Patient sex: F
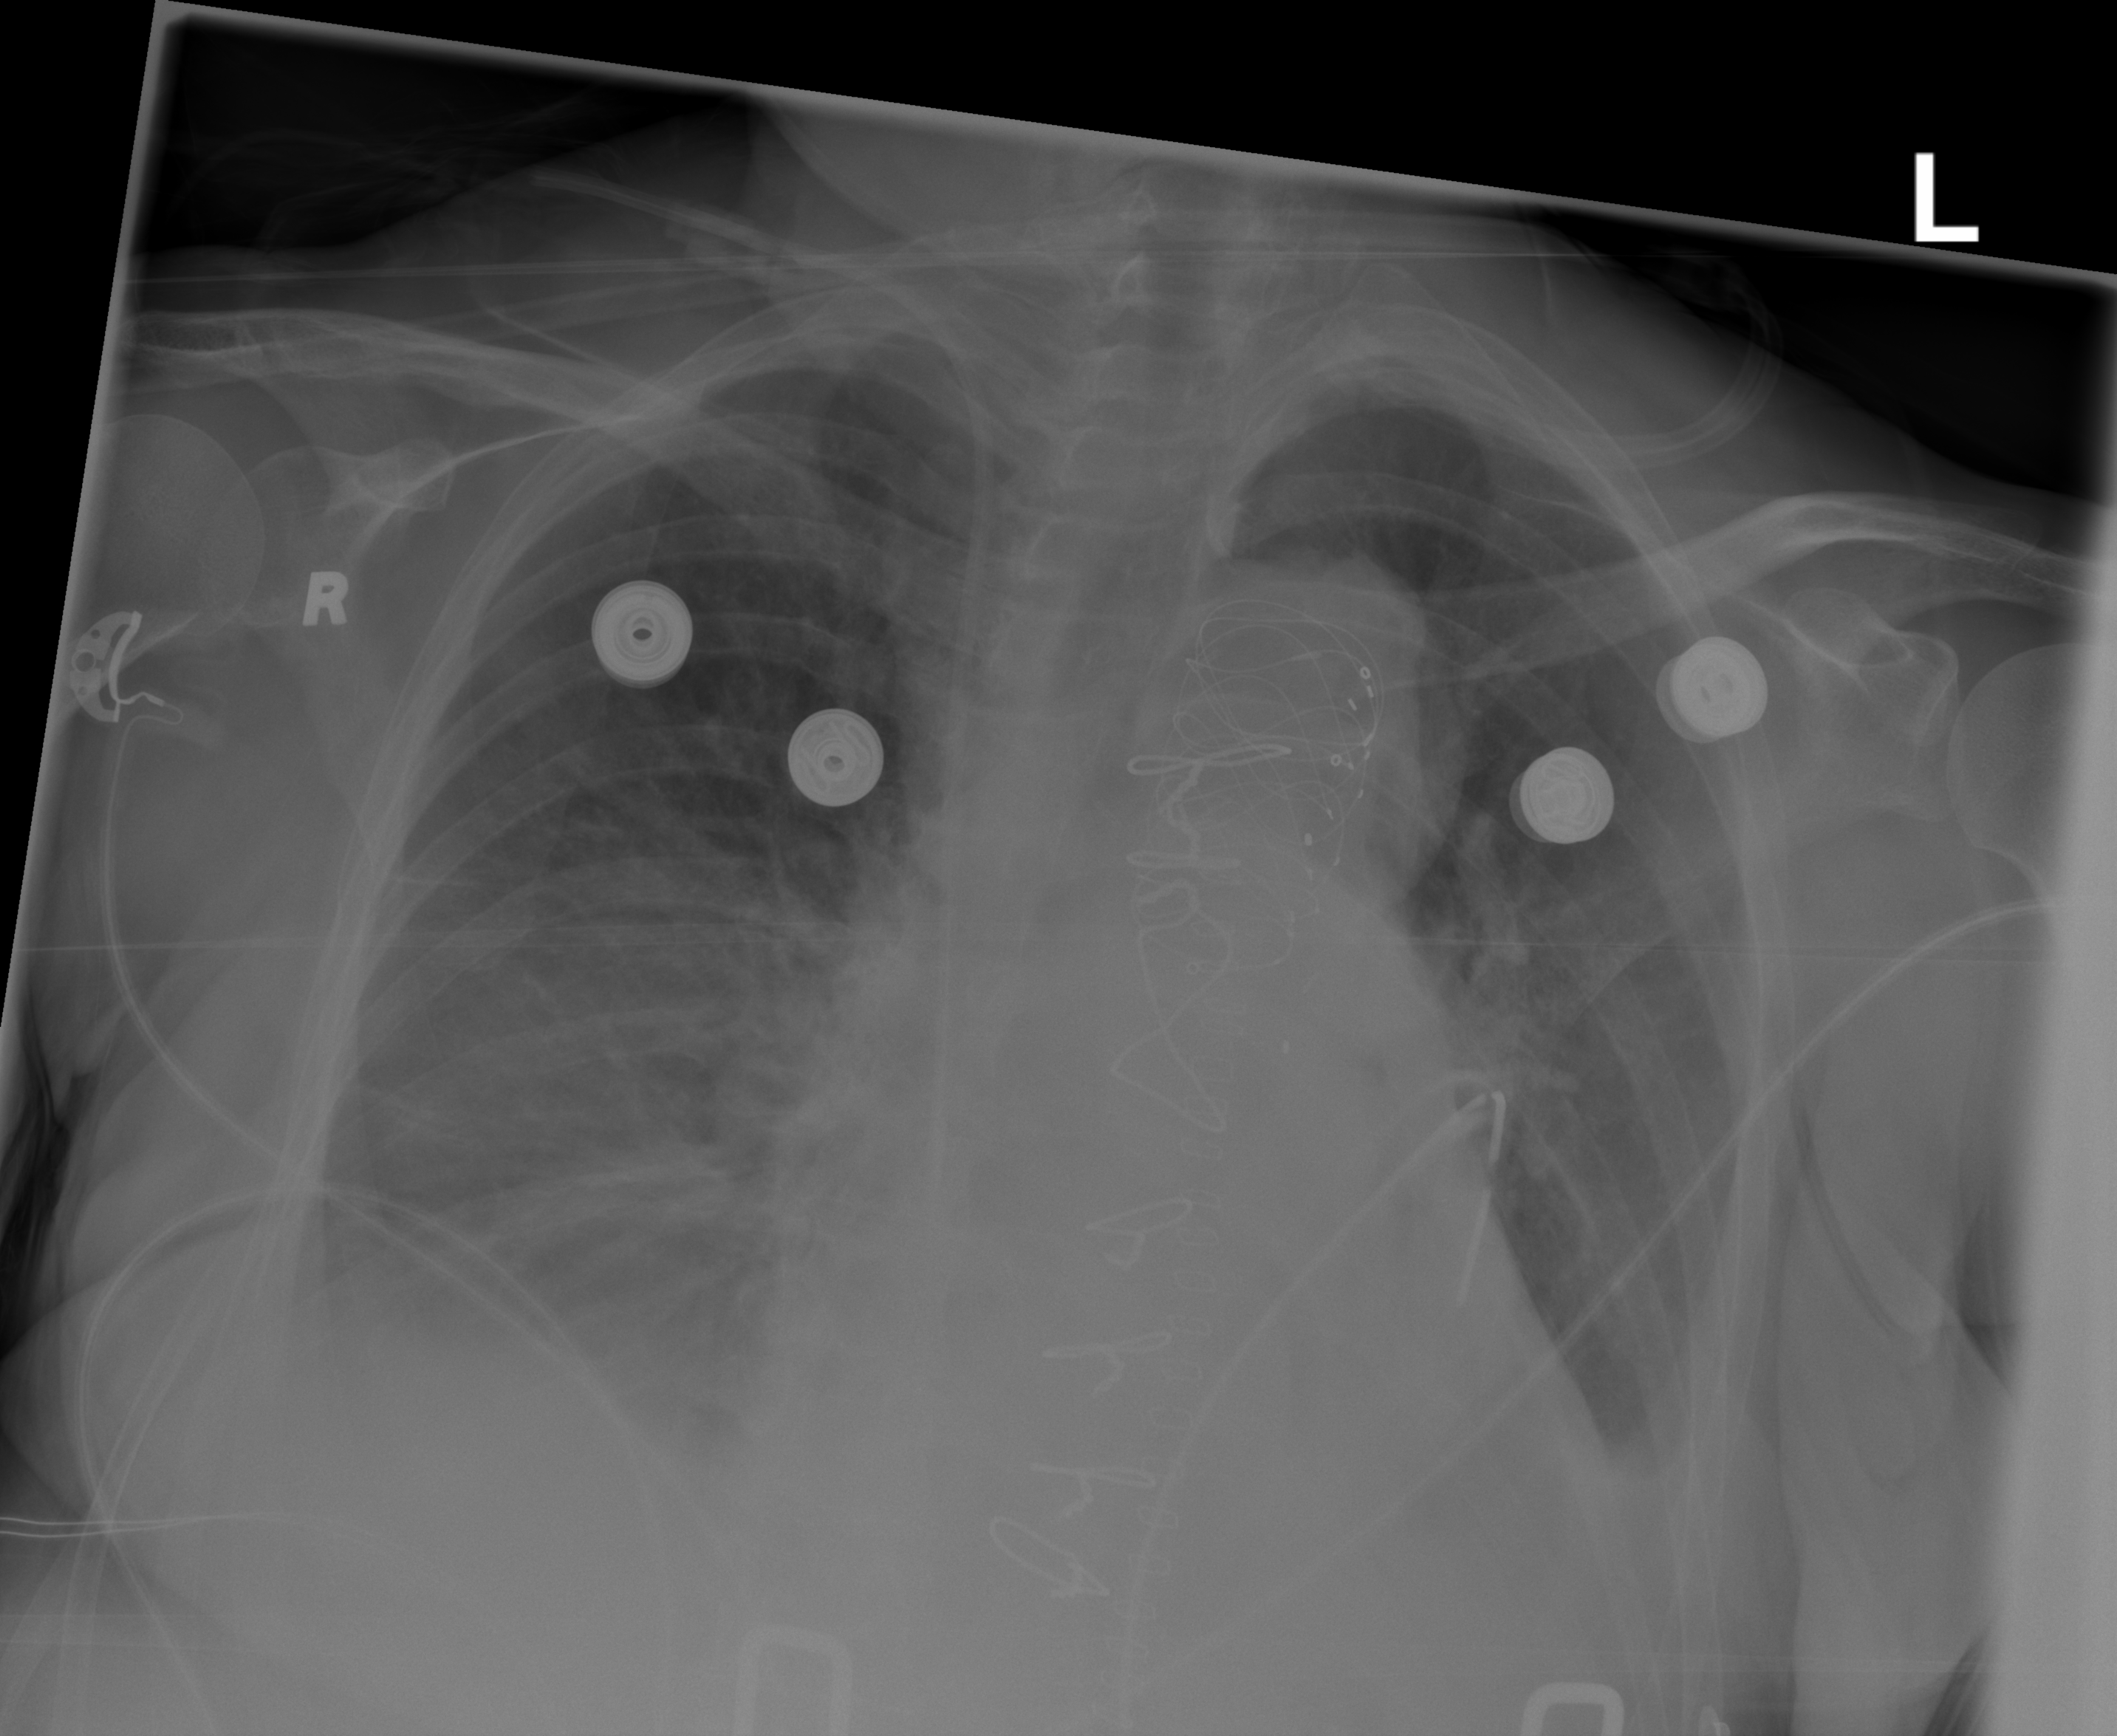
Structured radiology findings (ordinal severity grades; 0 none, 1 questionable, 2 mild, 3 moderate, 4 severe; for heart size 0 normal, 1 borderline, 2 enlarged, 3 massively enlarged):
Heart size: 0
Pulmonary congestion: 0
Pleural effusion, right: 2
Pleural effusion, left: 2
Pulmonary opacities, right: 2
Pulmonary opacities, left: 0
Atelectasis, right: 3
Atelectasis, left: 2